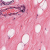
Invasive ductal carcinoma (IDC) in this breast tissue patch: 0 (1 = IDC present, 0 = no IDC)